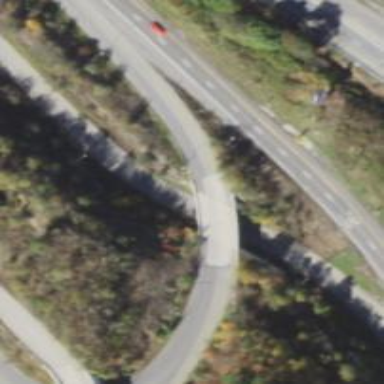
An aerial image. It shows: Trunk link highway.